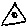
Label: triangle